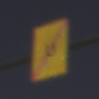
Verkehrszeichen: EndeUmleitung
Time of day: Night
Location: Outdoor (Nature)
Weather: Clear
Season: NotSpecified
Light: Natural